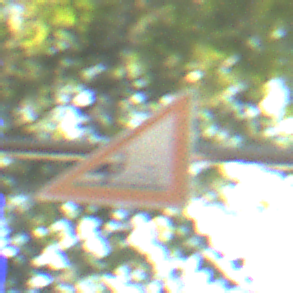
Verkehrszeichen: SplittSchotter
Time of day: SunriseSunset
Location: Outdoor (Suburban)
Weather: Clear
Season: NotSpecified
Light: Natural